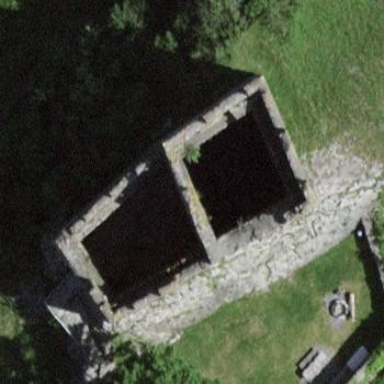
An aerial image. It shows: Historic tower serving as viewpoint within building.